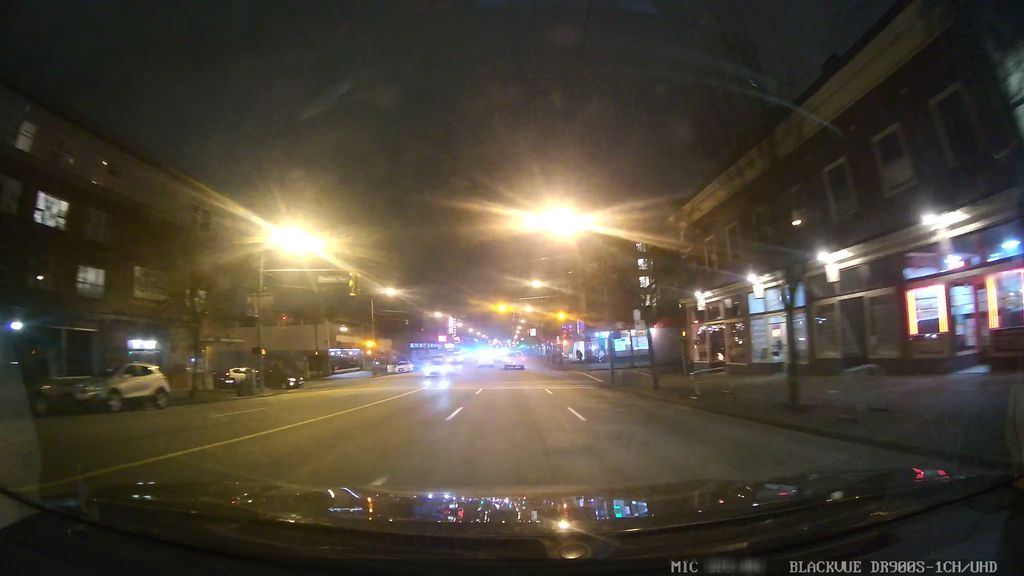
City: vancouver